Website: macys
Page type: billing-address
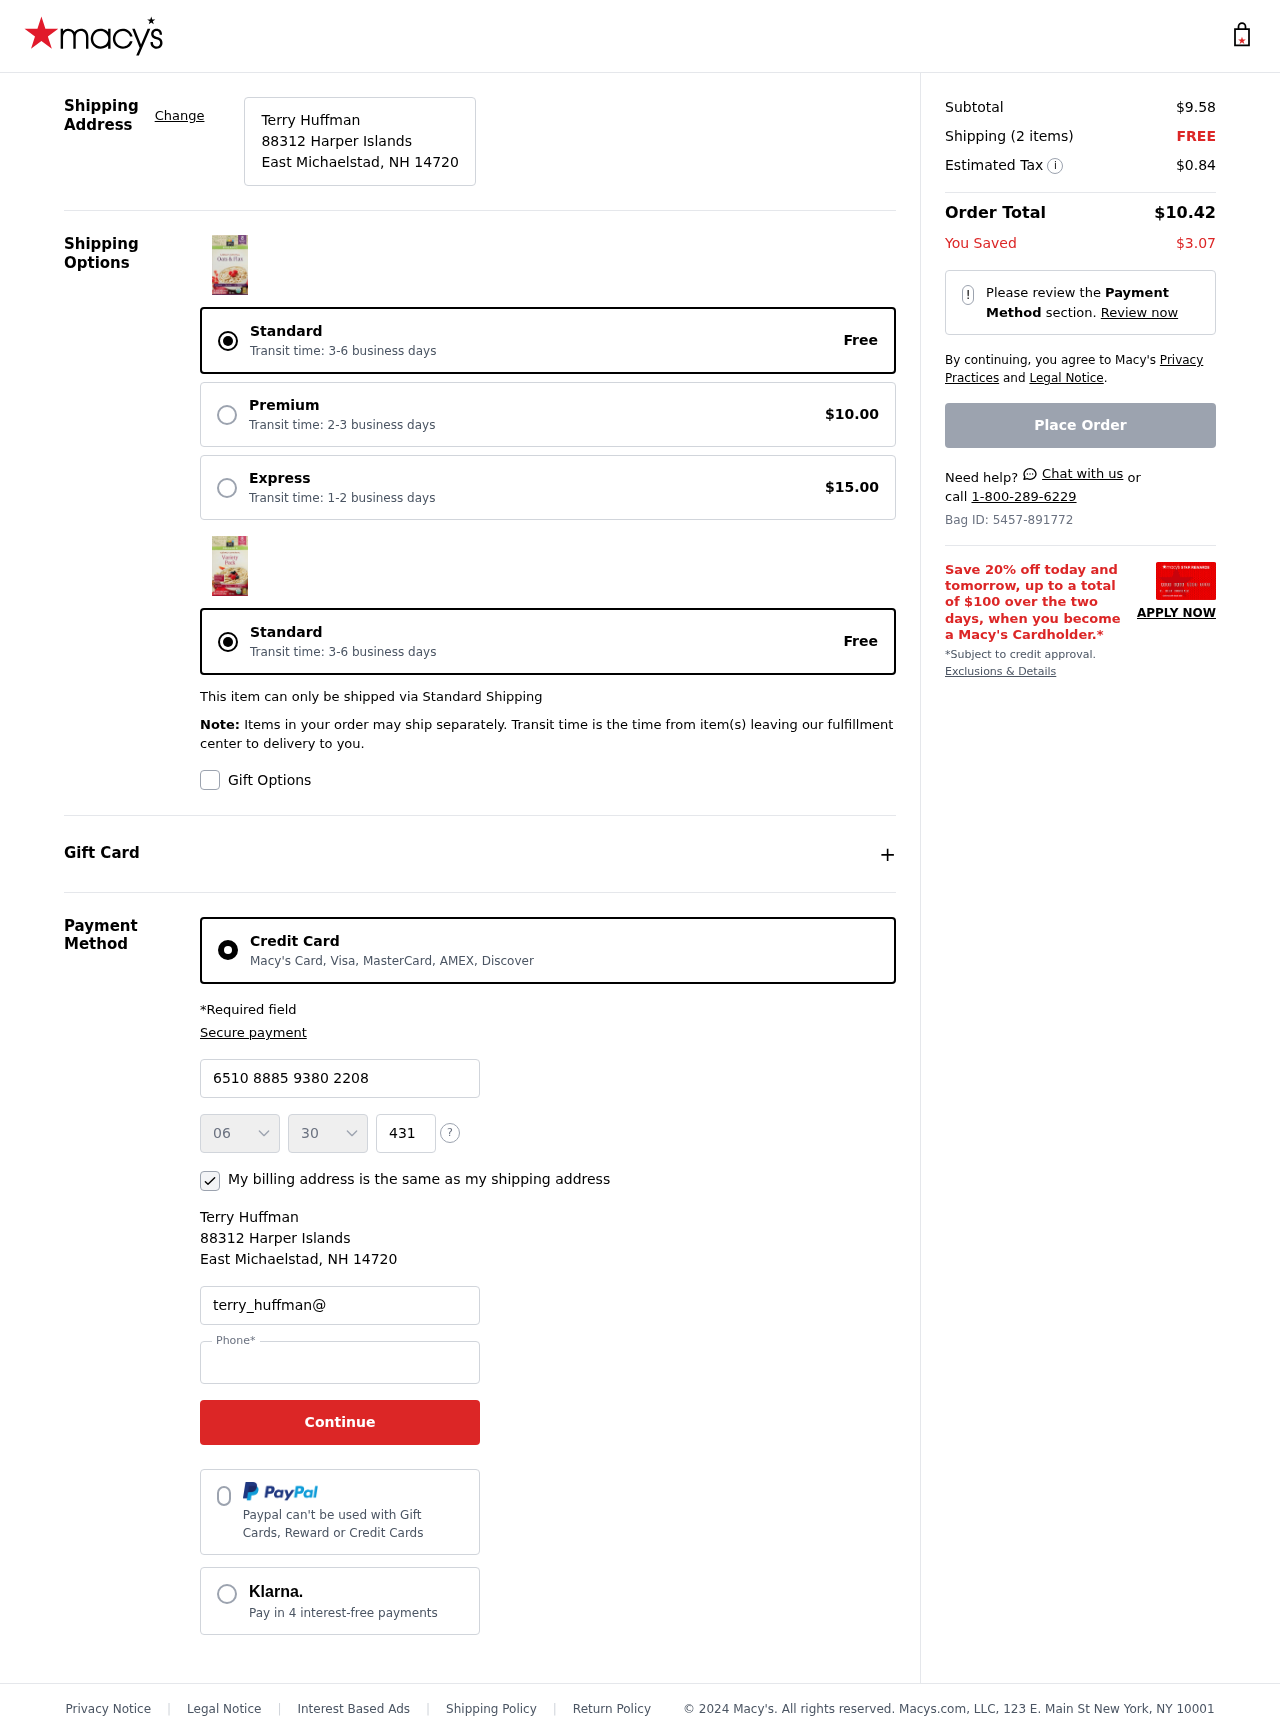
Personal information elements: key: PII_CARD_CVV
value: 431
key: PII_CARD_EXPIRY_MONTH
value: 06
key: PII_CARD_EXPIRY_YEAR
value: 30
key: PII_CARD_NUMBER
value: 6510 8885 9380 2208
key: PII_CITY_STATE_ZIP
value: East Michaelstad, NH 14720
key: PII_EMAIL
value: terry_huffman@hotmail.com
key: PII_FULLNAME
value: Terry Huffman
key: PII_PHONE
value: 3736526231
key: PII_STREET
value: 88312 Harper Islands
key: PII_FULLNAME2
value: Terry Huffman
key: PII_STREET2
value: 88312 Harper Islands
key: PII_CITY_STATE_ZIP2
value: East Michaelstad, NH 14720
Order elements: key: ORDER_SUBTOTAL
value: $9.58
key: ORDER_NUM_ITEMS
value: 2
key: ORDER_SHIPPING_COST
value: FREE
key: ORDER_TAX
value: $0.84
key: ORDER_TOTAL
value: $10.42
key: ORDER_SAVINGS
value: $3.07
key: ORDER_ID
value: Bag ID: 5457-891772